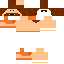
A male human skin with medium skin, wearing brown long hair dressed in a blue hoodie and black pants, featuring a closed mouth.